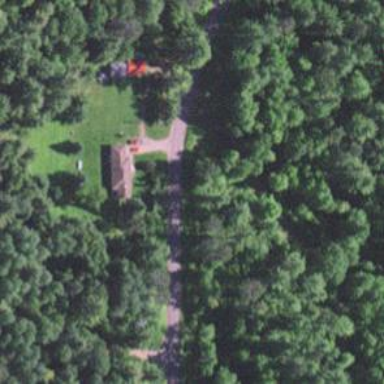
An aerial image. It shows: Driveway.